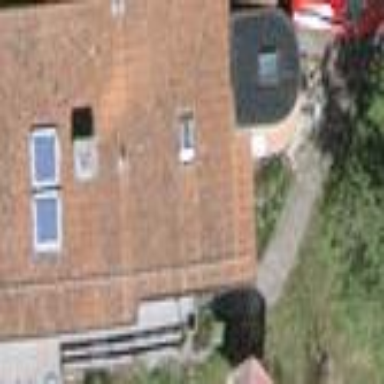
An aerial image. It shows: Detached building.